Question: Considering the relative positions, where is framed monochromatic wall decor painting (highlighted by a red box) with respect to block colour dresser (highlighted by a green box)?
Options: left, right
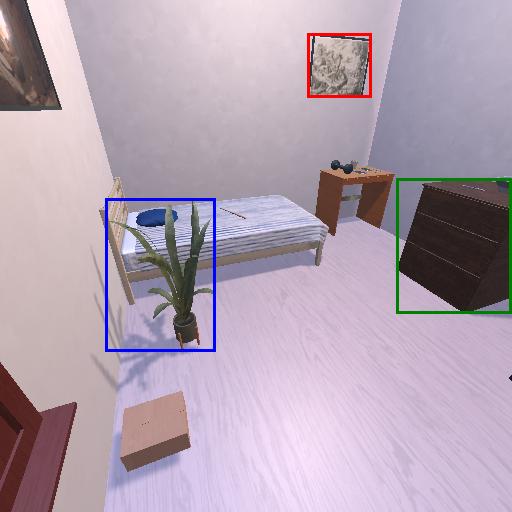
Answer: left